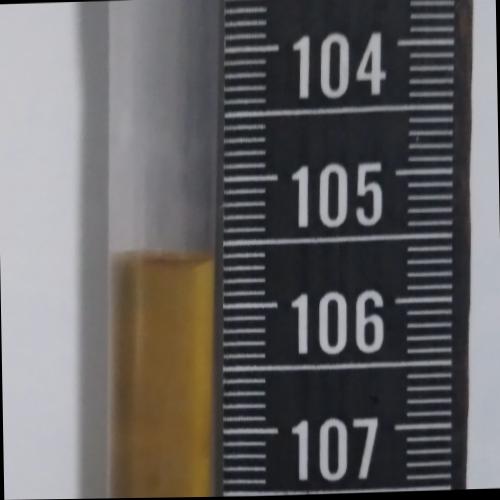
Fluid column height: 105.6 cm